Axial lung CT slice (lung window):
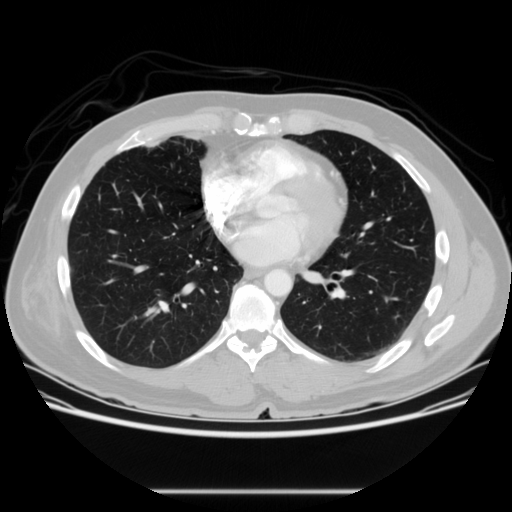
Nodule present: no